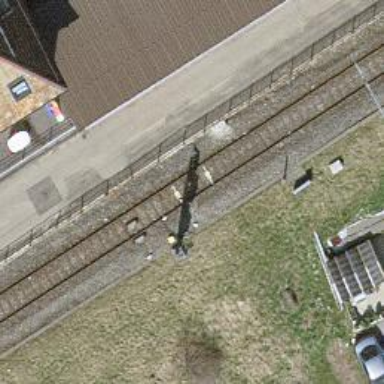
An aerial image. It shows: Railway signal.